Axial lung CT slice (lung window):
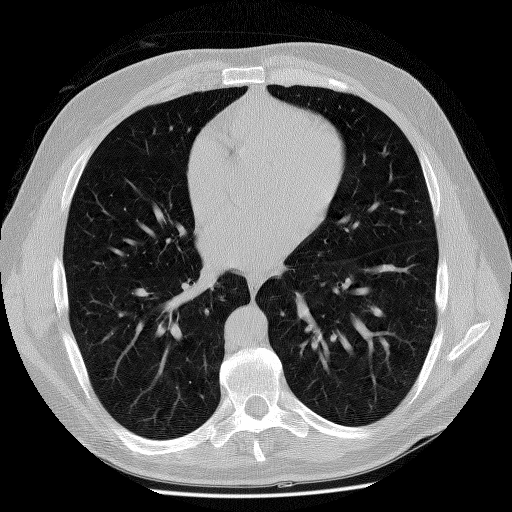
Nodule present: no